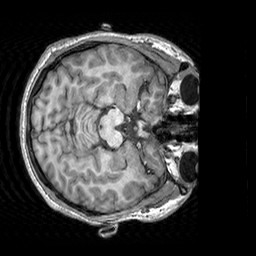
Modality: T1w
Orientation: axial
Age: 26
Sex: male
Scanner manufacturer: siemens
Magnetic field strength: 3 T
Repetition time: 2.3 s
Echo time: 0.00303 s